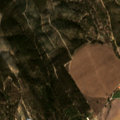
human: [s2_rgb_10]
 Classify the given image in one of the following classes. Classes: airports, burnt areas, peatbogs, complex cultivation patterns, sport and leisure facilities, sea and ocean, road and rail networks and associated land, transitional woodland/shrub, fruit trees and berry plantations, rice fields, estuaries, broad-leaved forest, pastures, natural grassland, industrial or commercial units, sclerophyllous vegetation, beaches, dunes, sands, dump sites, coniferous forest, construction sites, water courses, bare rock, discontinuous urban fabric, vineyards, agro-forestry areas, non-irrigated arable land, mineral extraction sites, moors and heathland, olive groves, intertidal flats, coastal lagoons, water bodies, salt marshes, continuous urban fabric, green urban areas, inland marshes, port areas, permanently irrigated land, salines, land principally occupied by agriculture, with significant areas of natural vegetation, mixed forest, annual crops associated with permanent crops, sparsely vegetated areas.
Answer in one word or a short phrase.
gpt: permanently irrigated land, complex cultivation patterns, agro-forestry areas, broad-leaved forest, transitional woodland/shrub